Question: this is my user template in listbox. i want to have "listbox.selectedindex" on clicking any checkbox of listbox. i want to knw of which row,checkbox is selected.like on click event of checkbox,it should focus the whole selected row.
'''
<ListView x:Name="listbox3" Visibility="Visible" Margin="540,168,37,46" IsSynchronizedWithCurrentItem="True" BorderBrush="Black">
<ListView.ItemTemplate>
<DataTemplate>
<StackPanel Orientation="Horizontal" Width="200" >
<TextBlock Text="{Binding VmName}" Width="129" Visibility="Visible" />
<CheckBox x:Name="cb" IsThreeState="False" IsChecked="{Binding IsCheck, Mode=TwoWay}" Margin="6,0,18,6" HorizontalAlignment="Stretch" VerticalAlignment="Stretch"/>
<CheckBox x:Name="cb1" IsThreeState="False" IsChecked="{Binding IsCheck1, Mode=TwoWay}" HorizontalAlignment="Stretch" VerticalAlignment="Stretch" />
</StackPanel>
</DataTemplate>
</ListView.ItemTemplate>
</ListView>
'''

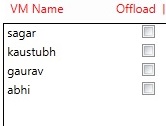
Answer: Without <URL>, it's not even completely clear what you want the code to do.
However, if I understand correctly, you are displaying some data item type, using a corresponding 'DataTemplate' object in your 'ListView'. The user may toggle the checkboxes, and you want to update the currently selected item in the 'ListView', so that it is always the item containing the checkbox that was just toggled.
There are least a couple of reasonable ways to do that. In both cases, you will simply set the 'ListView.SelectedValue' property to data item object reference corresponding to the 'CheckBox' that is being modified.
The first way involves handling the 'Checked' and 'Unchecked' events on the 'CheckBox' controls themselves, tracking back to the 'ListViewItem' and then obtaining the data item for that 'ListViewItem'.
First, you will need to write a handler to do the above:
'''
private void cb_Checked(object sender, RoutedEventArgs e)
{
ListViewItem listViewItem =
GetVisualAncestor<ListViewItem>((DependencyObject)sender);
listbox3.SelectedValue =
listbox3.ItemContainerGenerator.ItemFromContainer(listViewItem);
}
private static T GetVisualAncestor<T>(DependencyObject o) where T : DependencyObject
{
do
{
o = VisualTreeHelper.GetParent(o);
} while (o != null && !typeof(T).IsAssignableFrom(o.GetType()));
return (T)o;
}
'''
Note the helper method 'GetVisualAncestor<T>()'. It uses 'VisualTreeHelper' to walk the tree back to the 'ListViewItem' object that contains the 'CheckBox' control that was affected.
With this object found, the code then calls 'ItemContainerGenerator.ItemFromContainer()' to find the actual data item object reference, and assigns this reference to the 'SelectedValue' property.
Of course, for the handler to be useful, you need to subscribe it to the relevant 'Checked' and 'Unchecked' events. For example:
'''
<DataTemplate DataType="{x:Type local:DataItem}">
<StackPanel Orientation="Horizontal" Width="200" >
<TextBlock Text="{Binding VmName}" Width="129" Visibility="Visible" />
<CheckBox x:Name="cb" IsThreeState="False"
IsChecked="{Binding IsChecked1, Mode=TwoWay}"
Margin="6,0,18,6"
HorizontalAlignment="Stretch" VerticalAlignment="Stretch"
Checked="cb_Checked" Unchecked="cb_Checked"/>
<CheckBox x:Name="cb1" IsThreeState="False"
IsChecked="{Binding IsChecked2, Mode=TwoWay}"
HorizontalAlignment="Stretch" VerticalAlignment="Stretch"
Checked="cb_Checked" Unchecked="cb_Checked"/>
</StackPanel>
</DataTemplate>
'''
(Since you didn't provide a complete code example, in which the data item object class was included, I just wrote my own based on your question. I changed the property names so that they made more sense, i.e. 'IsChecked1' and 'IsChecked2'. Feel free to use your own property names instead :) ).
The second way is a little more direct in one respect, but a little less direct in another respect. That is, assuming your data item object class implements 'INotifyPropertyChanged', you can subscribe to the 'PropertyChanged' event for each data item object, and simply assign the 'sender' of the event as the 'ListView.SelectedValue' property.
This is more direct in that you don't have to add code that walks the visual tree back to some control's parent. But it's also less direct, in that you will need code that attaches the necessary event handler to each data item object.
An example of that might look like this:
'''
List<DataItem> dataItems = new List<DataItem>
{
new DataItem { VmName = "sagar" },
new DataItem { VmName = "kaustubh" },
new DataItem { VmName = "gaurav" },
new DataItem { VmName = "abhi" },
};
listbox3.ItemsSource = dataItems;
PropertyChangedEventHandler handler =
(sender, e) => listbox3.SelectedValue = sender;
foreach (DataItem item in dataItems)
{
item.PropertyChanged += handler;
}
'''
Note that in the above example, I assign the 'SelectedValue' property on property change. In my own code example, this is fine because the only properties that can change are the checkbox-related ones. And of course, this would also be fine if you want to select the corresponding 'ListView' item on any property value change. But if you really only want to update on changes to the 'IsChecked1' and 'IsChecked2' properties, you'll need to look at the property name in the handler. E.g.:
'''
PropertyChangedEventHandler handler = (sender, e) =>
{
if (e.PropertyName == "IsChecked1" || e.PropertyName == "IsChecked2")
{
listbox3.SelectedValue = sender;
}
}
'''
Here is the 'DataItem' class I wrote for the code examples for both approaches shown above:
'''
class DataItem : INotifyPropertyChanged
{
private string _vmName;
private bool _isChecked1;
private bool _isChecked2;
public string VmName
{
get { return _vmName; }
set { _vmName = value; OnPropertyChanged(); }
}
public bool IsChecked1
{
get { return _isChecked1; }
set { _isChecked1 = value; OnPropertyChanged(); }
}
public bool IsChecked2
{
get { return _isChecked2; }
set { _isChecked2 = value; OnPropertyChanged(); }
}
protected void OnPropertyChanged([CallerMemberName] string propertyName = null)
{
PropertyChangedEventHandler handler = PropertyChanged;
if (handler != null)
{
handler(this, new PropertyChangedEventArgs(propertyName));
}
}
public event PropertyChangedEventHandler PropertyChanged;
}
'''